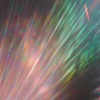
Label: sunburn